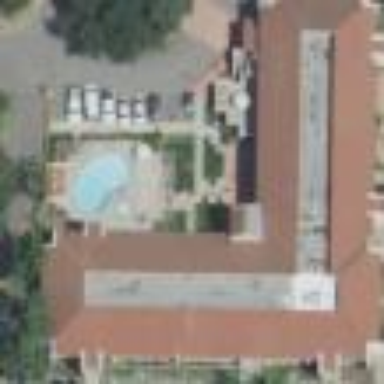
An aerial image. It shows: Hotel building.